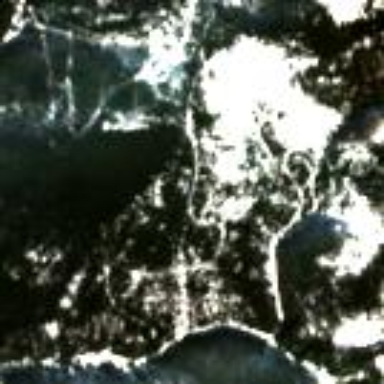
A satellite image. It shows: Clearcut man-made area surrounded by scrub vegetation.